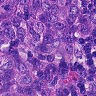
Metastatic tissue present: yes